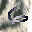
Label: 6